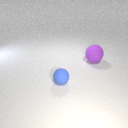
small blue rubber sphere to the left of large purple rubber sphere